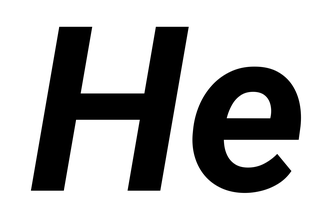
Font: Roboto-Italic_Bold_Italic